Question: I'm having a small issue with my bootstrap mvc form. the margin for the form-group doesn't seem to be working when i add my Razor. Any help would be greatly appreciated.

This is the form that doesn't take the styling properly
'''
@using (Html.BeginForm("Contact", "Home"))
{
@Html.AntiForgeryToken()
@Html.ValidationSummary(true)
<form class="form-horizontal" role="form">
<div class="form-group">
<label for="formGroupInputLarge1" class="col-sm-2 control-label">Name</label>
<div class="col-sm-10">
@Html.TextBoxFor(m => m.Name, new { @class = "form-control", placeholder = "Fullname", tabindex = 1 })
@Html.ValidationMessageFor(m => m.Name)
</div>
</div>
<div class="form-group">
<label for="formGroupInputLarge2" class="col-sm-2 control-label">Email</label>
<div class="col-sm-10">
@Html.TextBoxFor(m => m.Email, new { @class = "form-control", placeholder = "Email Address", tabindex = 2 })
@Html.ValidationMessageFor(m => m.Email)
</div>
</div>
<div class="form-group">
<label for="formGroupInputLarge3" class="col-sm-2 control-label">Message</label>
<div class="col-sm-10">
@Html.TextAreaFor(m => m.Message, new { @class = "form-control", placeholder = "Message", tabindex = 3 })
@Html.ValidationMessageFor(m => m.Message)
</div>
</div>
<div class="form-group">
<div class="col-sm-offset-2 col-sm-10">
<button type="submit" class="btn btn-primary btn-lg">Send Mail</button>
</div>
</div>
</form>
}
'''
But once i remove the Begin form it takes the correct styling
'''
<form class="form-horizontal" role="form">
<div class="form-group">
<label for="formGroupInputLarge1" class="col-sm-2 control-label">Name</label>
<div class="col-sm-10">
@Html.TextBoxFor(m => m.Name, new { @class = "form-control", placeholder = "Fullname", tabindex = 1 })
@Html.ValidationMessageFor(m => m.Name)
</div>
</div>
<div class="form-group">
<label for="formGroupInputLarge2" class="col-sm-2 control-label">Email</label>
<div class="col-sm-10">
@Html.TextBoxFor(m => m.Email, new { @class = "form-control", placeholder = "Email Address", tabindex = 2 })
@Html.ValidationMessageFor(m => m.Email)
</div>
</div>
<div class="form-group">
<label for="formGroupInputLarge3" class="col-sm-2 control-label">Message</label>
<div class="col-sm-10">
@Html.TextAreaFor(m => m.Message, new { @class = "form-control", placeholder = "Message", tabindex = 3 })
@Html.ValidationMessageFor(m => m.Message)
</div>
</div>
<div class="form-group">
<div class="col-sm-offset-2 col-sm-10">
<button type="submit" class="btn btn-primary btn-lg">Send Mail</button>
</div>
</div>
</form>
'''
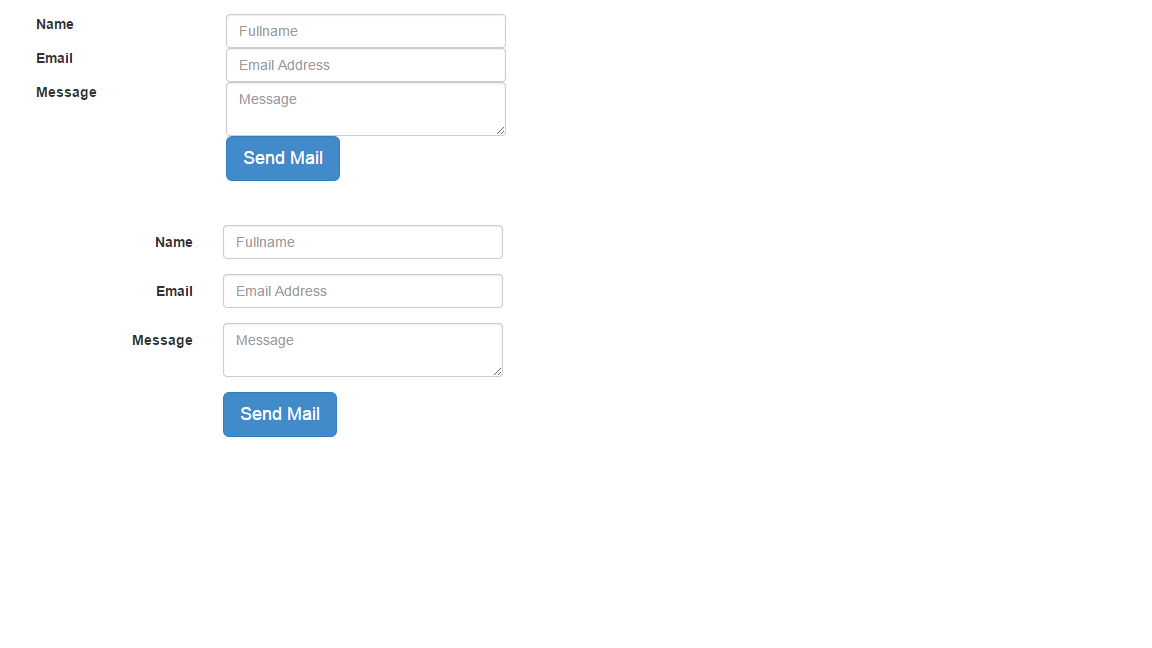
Answer: Your creating nested forms (a form within a form) which is invalid and not supported. Change
'''
@using (Html.BeginForm("Contact", "Home"))
'''
to
'''
@using (Html.BeginForm("Contact", "Home", FormMethod.Post, new { @class="form-horizontal", role="form" }))
'''
and remove the second form element (and its closing tag)
'''
<form class="form-horizontal" role="form">
'''
As a side note, '<label for="formGroupInputLarge1" ...>' is not creating a correct 'label' element since the 'for' attribute has no relationship to any elements in your form. Instead use '@Html.LabelFor(m => m.Name, new { @class = "col-sm-2 control-label" })' which will associate the label with the textbox.